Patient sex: M
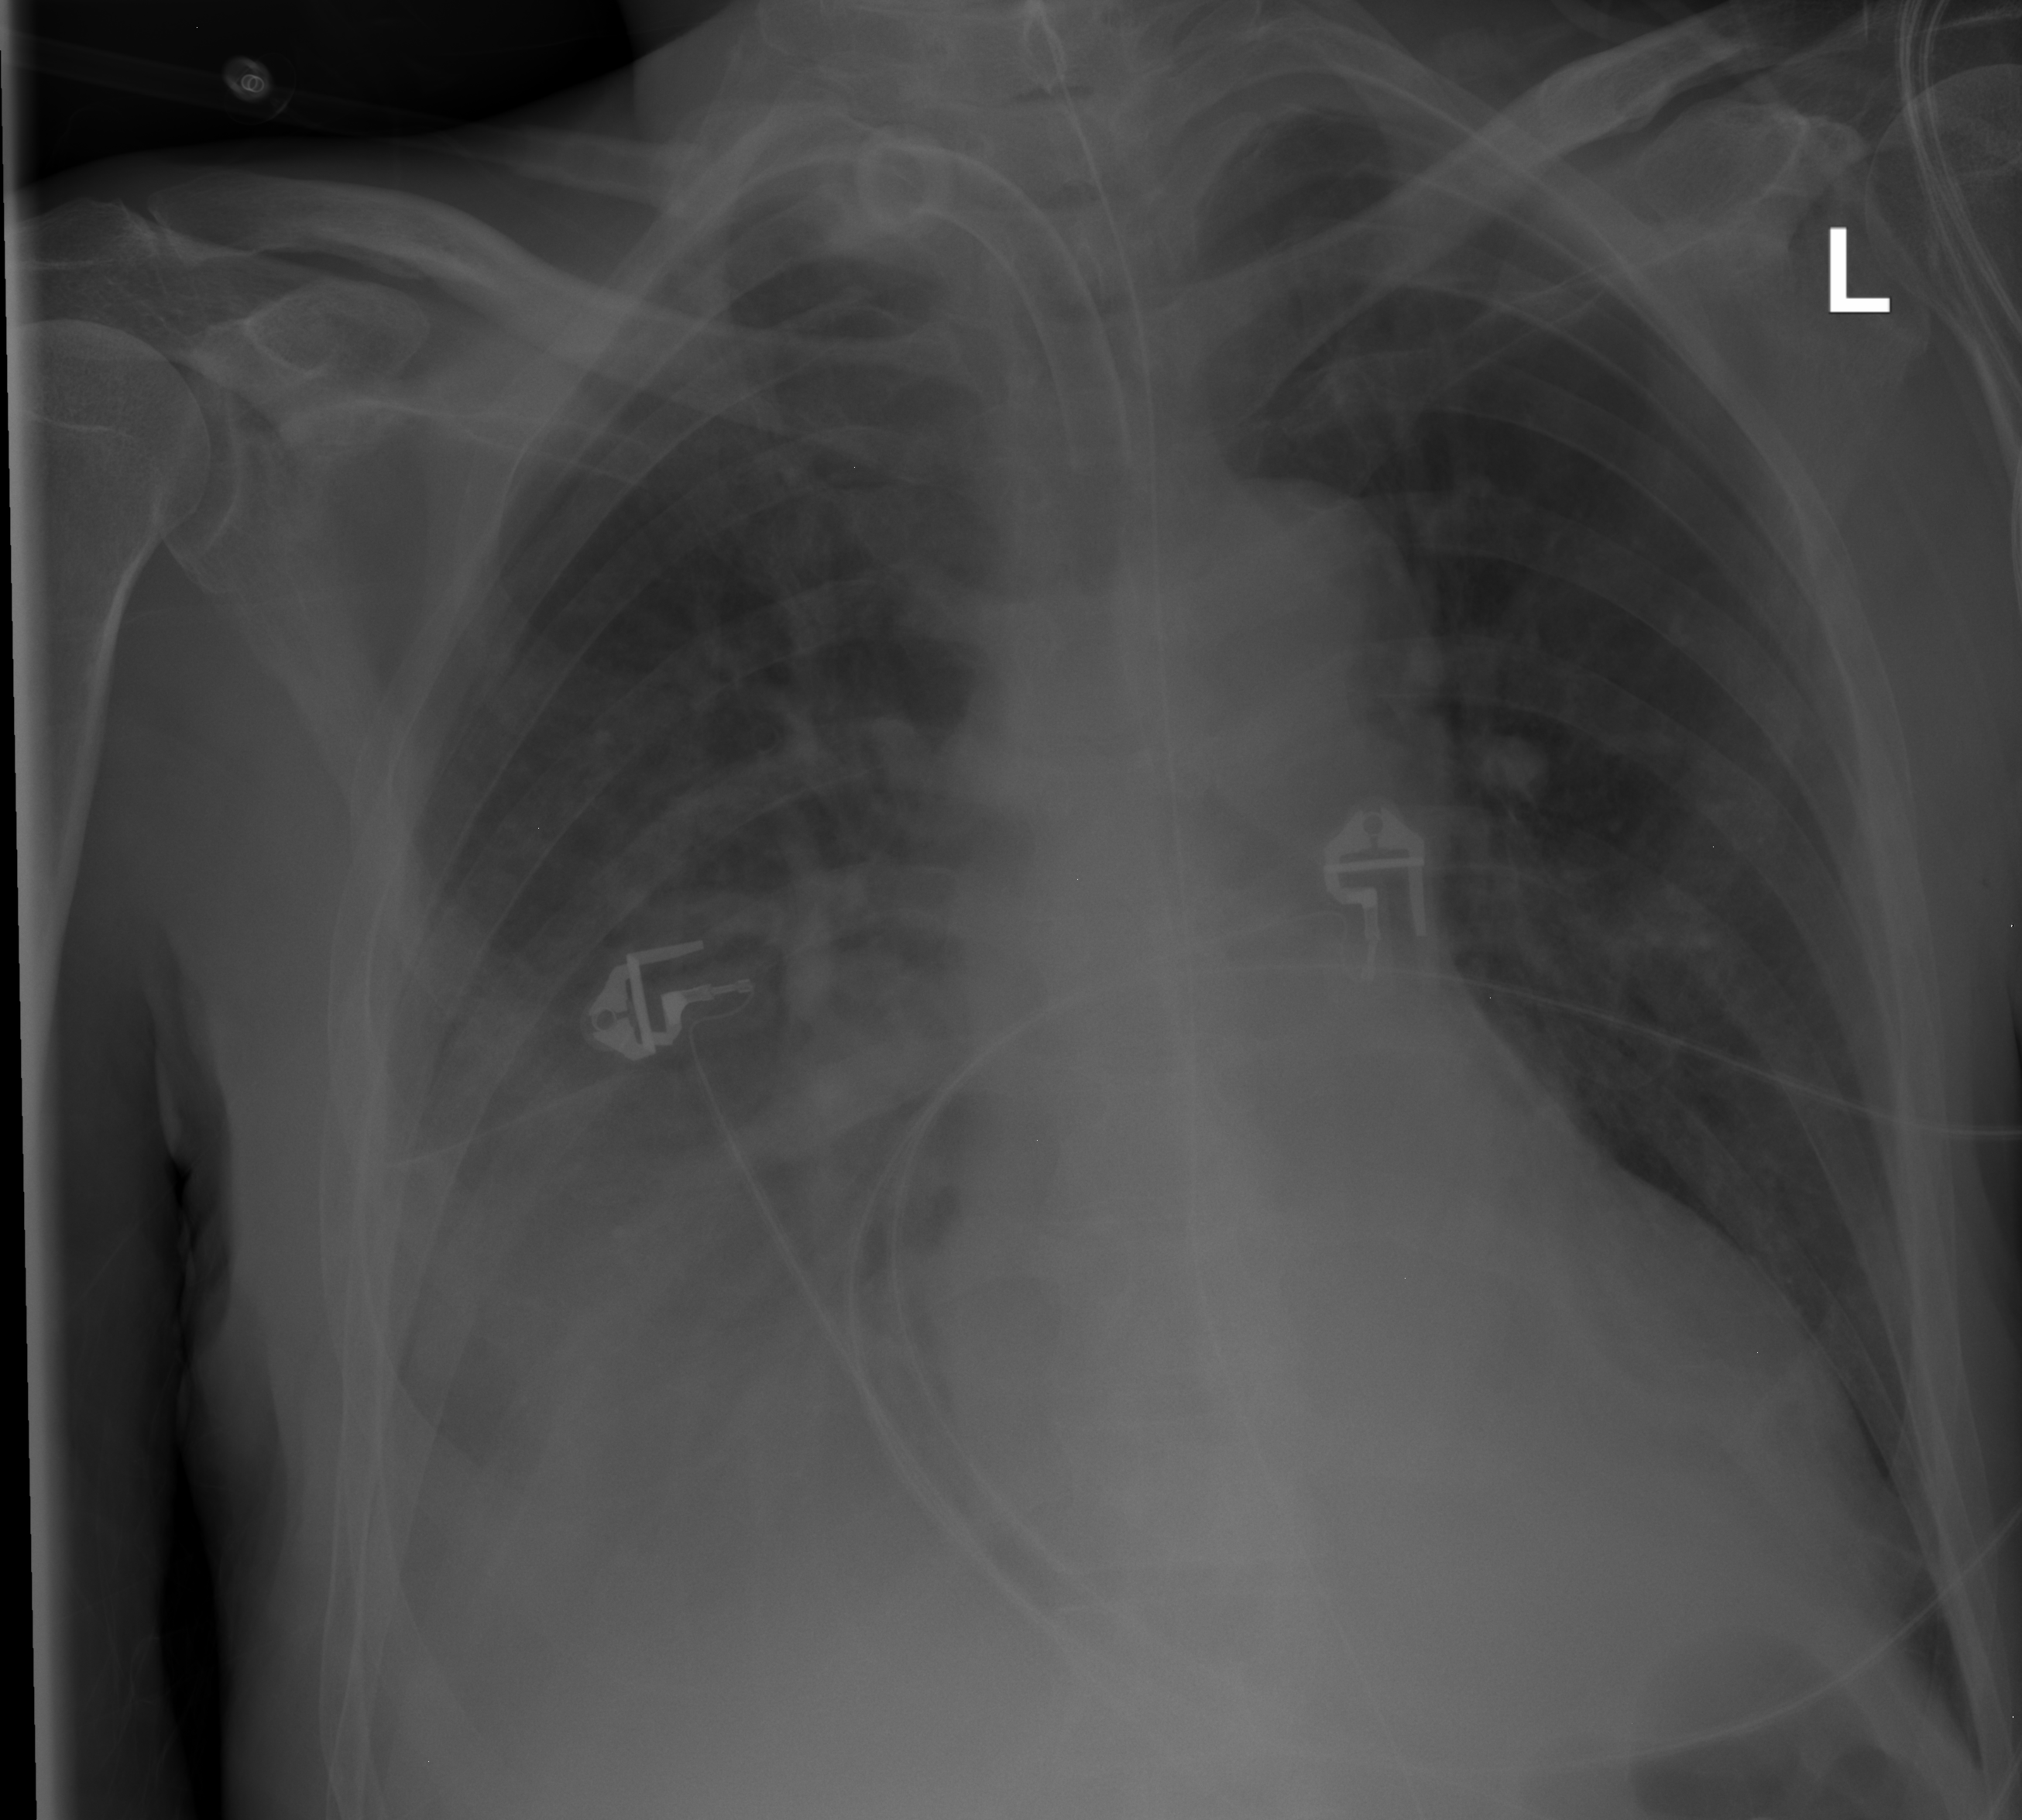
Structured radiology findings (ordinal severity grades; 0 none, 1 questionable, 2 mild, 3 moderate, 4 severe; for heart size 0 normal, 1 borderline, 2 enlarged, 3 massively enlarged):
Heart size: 2
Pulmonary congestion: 2
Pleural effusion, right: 3
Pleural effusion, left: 1
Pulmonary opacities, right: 2
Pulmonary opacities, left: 1
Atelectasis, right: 3
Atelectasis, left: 1